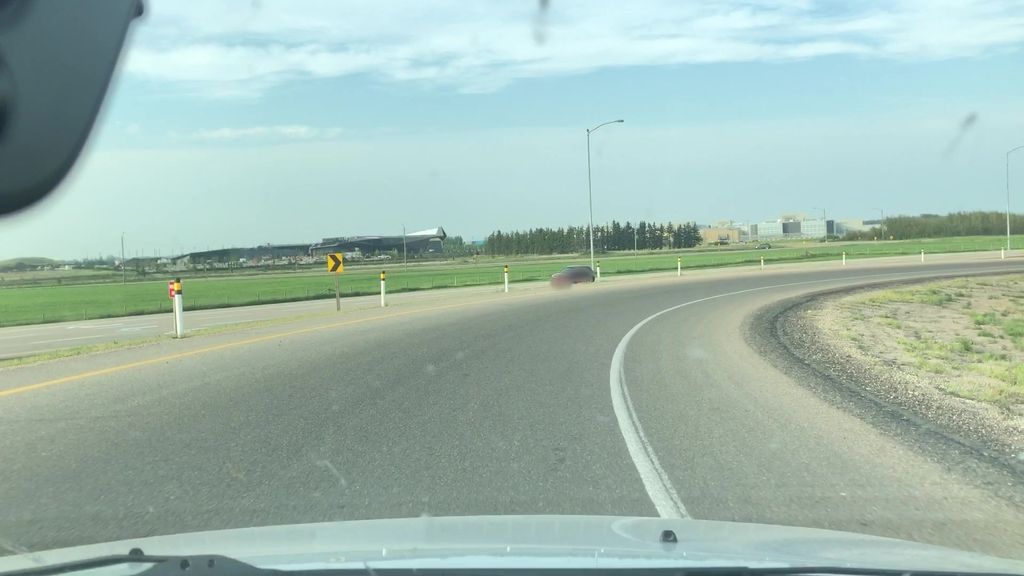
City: edmonton